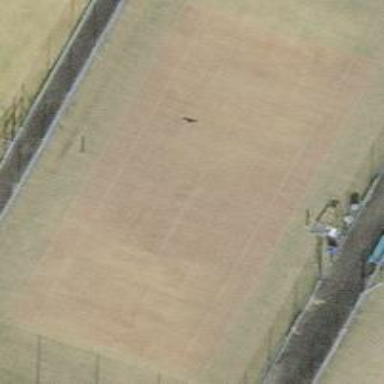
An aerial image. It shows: Tennis court in leisure pitch.